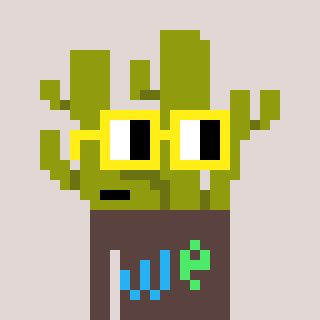
a pixel art character with square yellow glasses, a cactus-shaped head and a darkbrown-colored body on a warm background